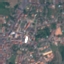
Land use / land cover: Residential